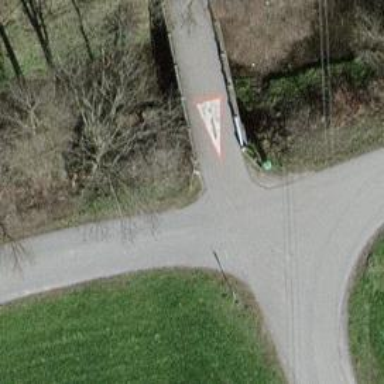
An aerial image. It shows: Guidepost providing information for both bicyclists and hikers.